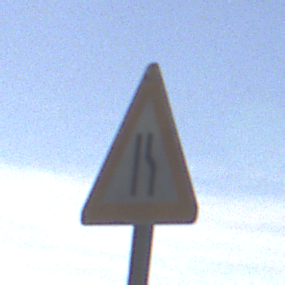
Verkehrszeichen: EinseitigVerengteFahrbahnRechts
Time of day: MorningAfternoon
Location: Outdoor (RoadRail)
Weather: PartlyCloudy
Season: NotSpecified
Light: Natural